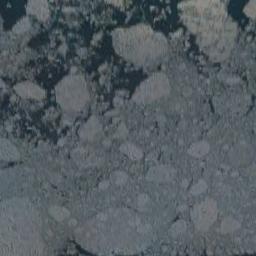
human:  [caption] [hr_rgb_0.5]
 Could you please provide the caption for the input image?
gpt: There are sea ice of different shapes and sizes .

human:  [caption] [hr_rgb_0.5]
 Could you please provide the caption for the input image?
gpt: Countless ice cubes of various sizes are tightly connected into a large piece floating on the deep blue sea and covering the sea .

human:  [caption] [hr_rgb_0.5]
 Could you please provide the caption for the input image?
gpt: There are many ice on the deep green sea .

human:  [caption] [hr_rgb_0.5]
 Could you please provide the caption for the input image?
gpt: Several large pieces of sea ice and a lot of small pieces of sea ice gather into a sea ice .

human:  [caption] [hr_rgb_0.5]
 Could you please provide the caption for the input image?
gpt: There are many sea ice linked into sheets .